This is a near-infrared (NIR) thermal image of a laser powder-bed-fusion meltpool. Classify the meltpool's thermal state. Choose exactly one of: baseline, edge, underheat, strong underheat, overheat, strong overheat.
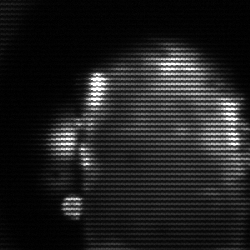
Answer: baseline